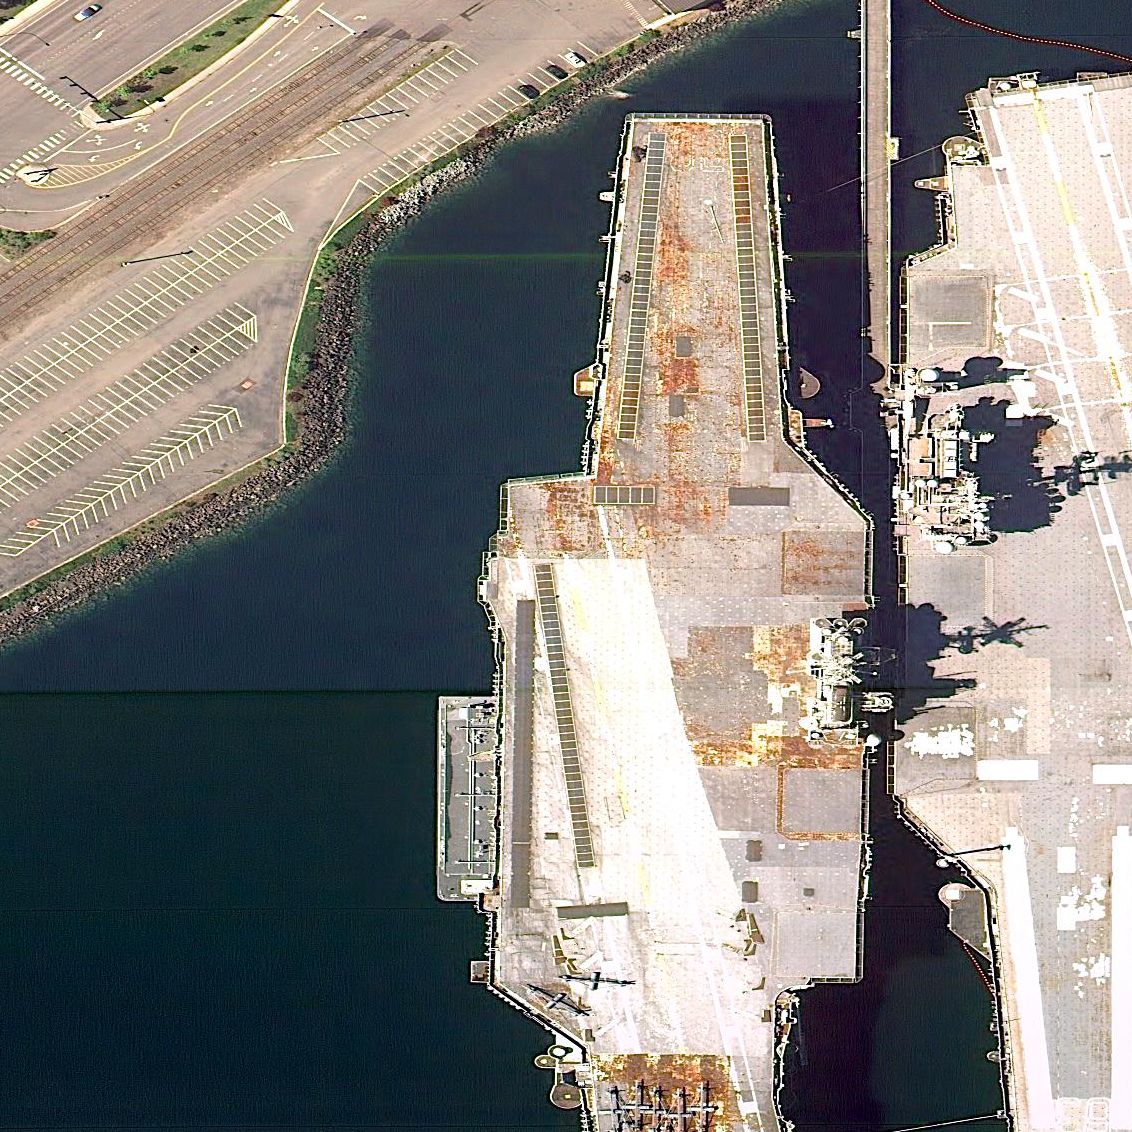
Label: aircraft_carrier